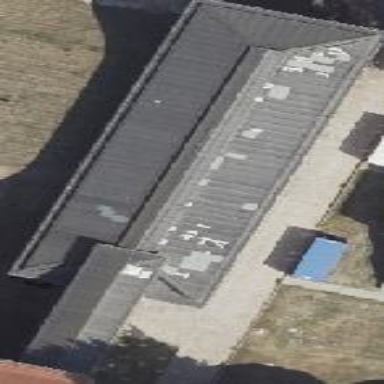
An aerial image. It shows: Industrial building with hipped roof.